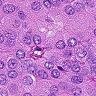
Metastatic tissue present: yes